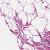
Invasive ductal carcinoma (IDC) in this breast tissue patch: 0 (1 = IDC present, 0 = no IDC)